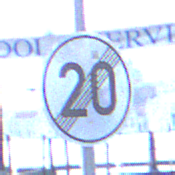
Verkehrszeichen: EndeGeschwindigkeit20
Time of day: Dawn
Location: Outdoor (Urban)
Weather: Clear
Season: NotSpecified
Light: Natural